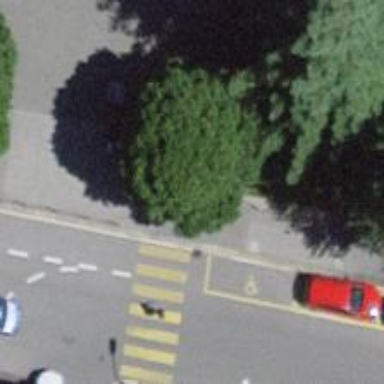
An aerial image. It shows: Post box.